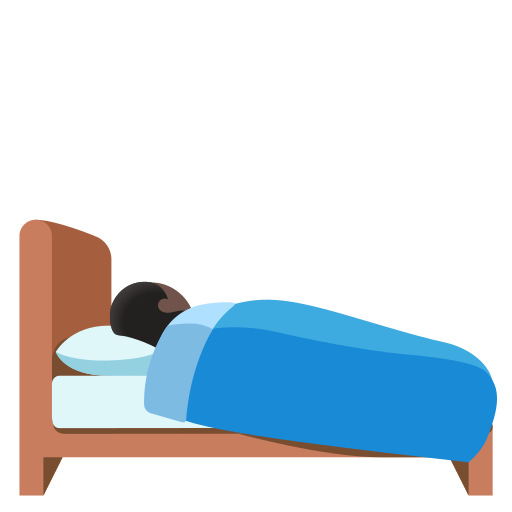
Emoji: 🛌🏿